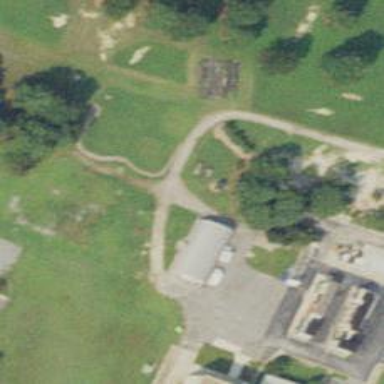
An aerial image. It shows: Driveway leading to service road.